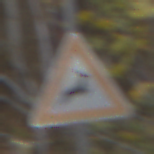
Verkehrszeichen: WildwechselLinks
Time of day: MorningAfternoon
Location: Outdoor (Urban)
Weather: PartlyCloudy
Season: NotSpecified
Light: Natural